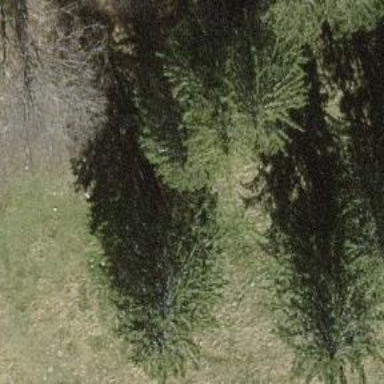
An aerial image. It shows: Single tag "natural: tree."